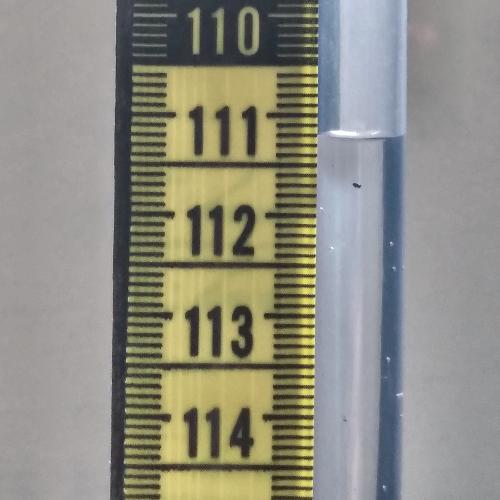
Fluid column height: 111.2 cm